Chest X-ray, PA view. Patient: 8 years old, sex F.
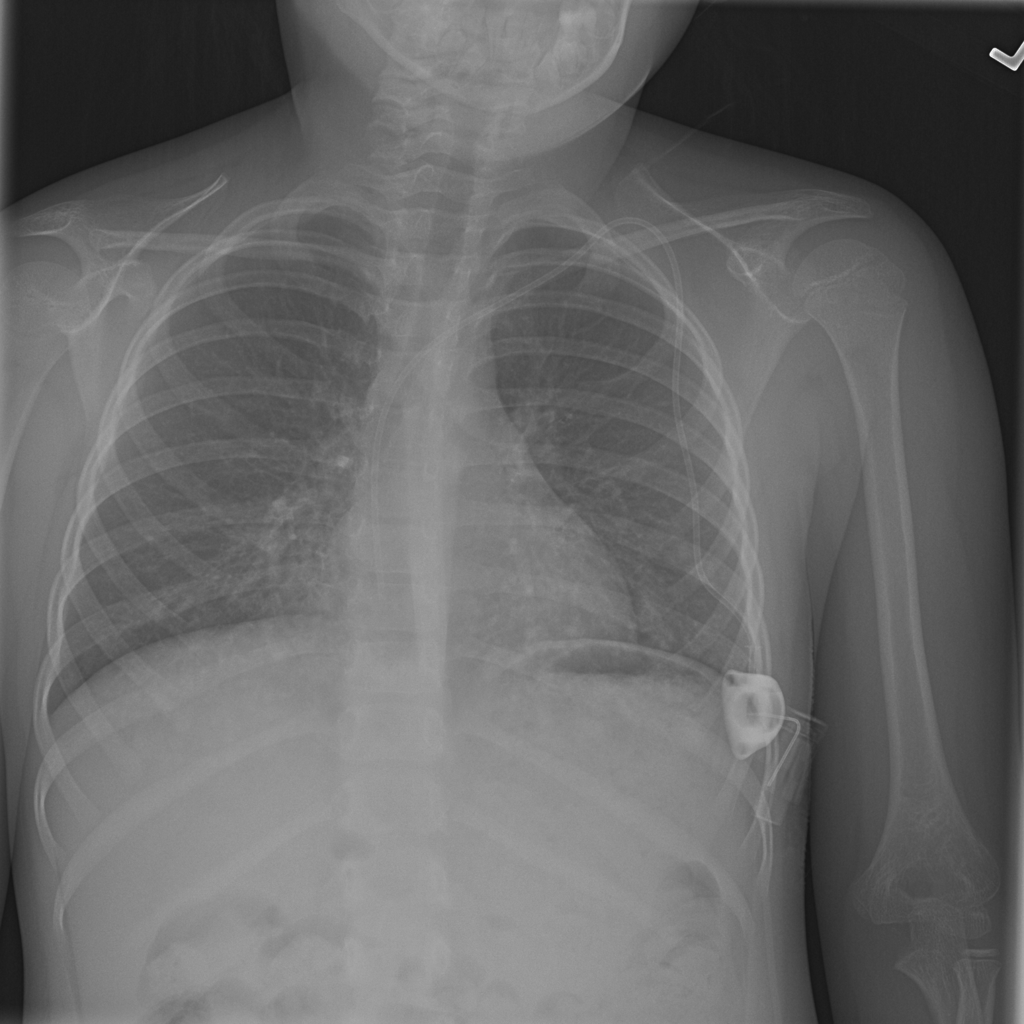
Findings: No Finding